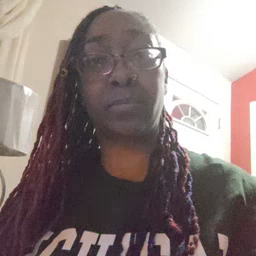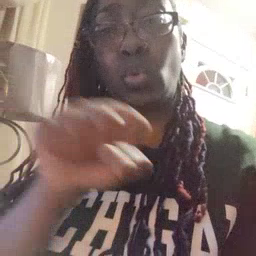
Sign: shoe